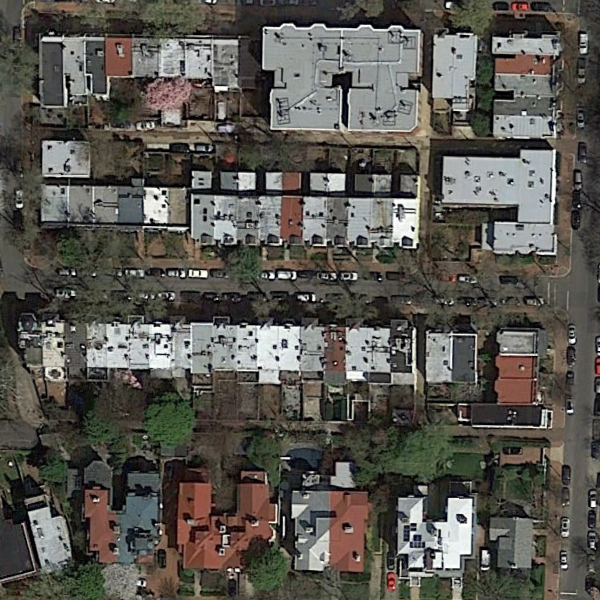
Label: DenseResidential